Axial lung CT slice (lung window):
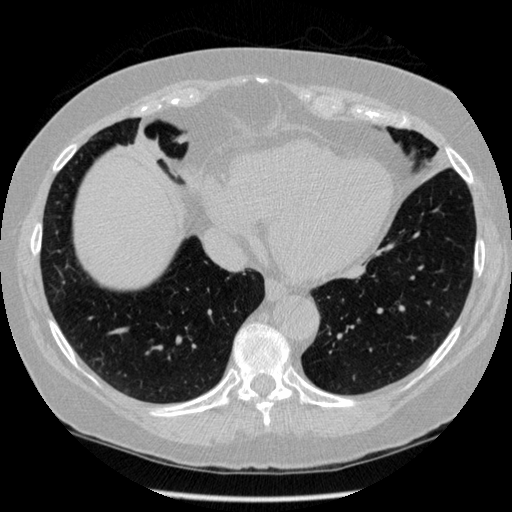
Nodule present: no